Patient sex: M
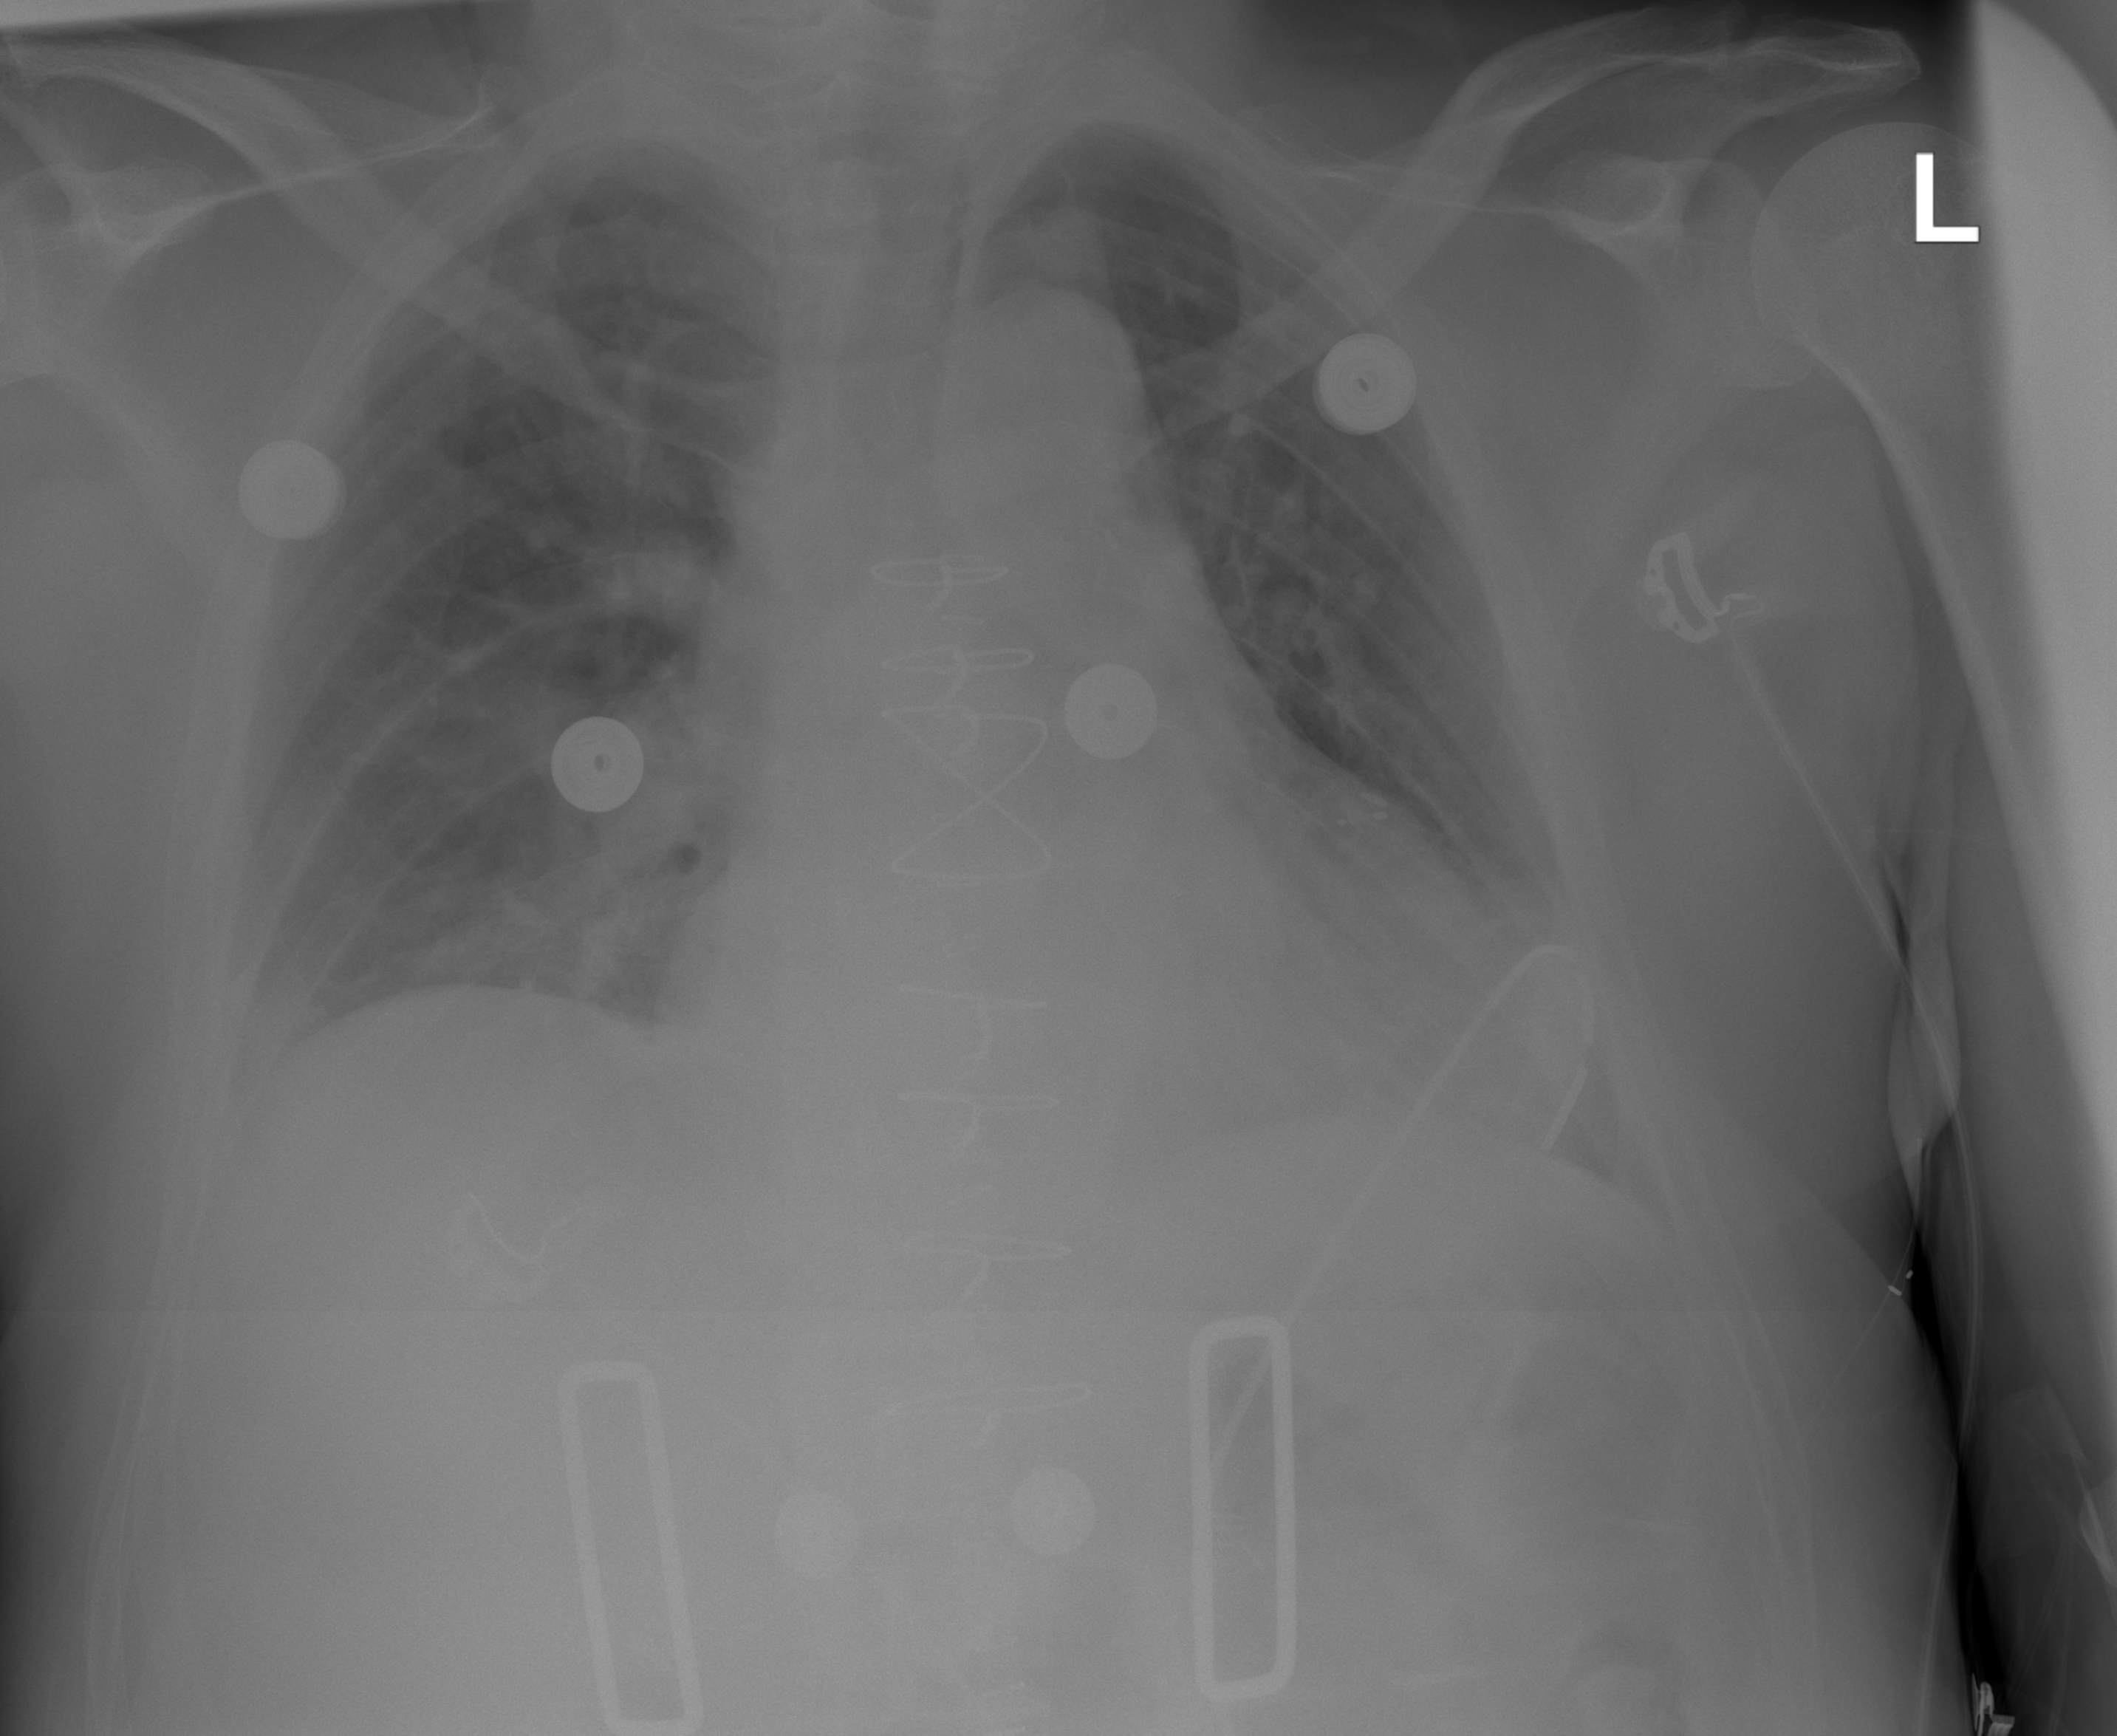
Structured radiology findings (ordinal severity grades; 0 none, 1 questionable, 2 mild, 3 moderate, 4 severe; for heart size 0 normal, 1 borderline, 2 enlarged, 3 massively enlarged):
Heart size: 2
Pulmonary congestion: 2
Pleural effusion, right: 0
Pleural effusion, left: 0
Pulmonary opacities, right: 0
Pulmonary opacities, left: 0
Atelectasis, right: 2
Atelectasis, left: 0